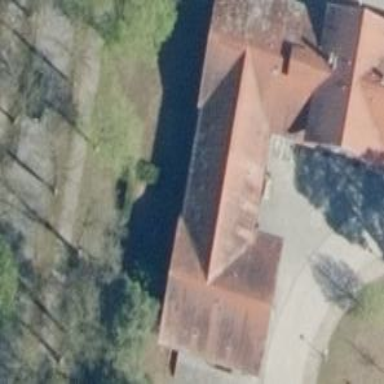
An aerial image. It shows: Hospital building with gabled roof.